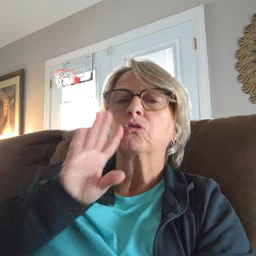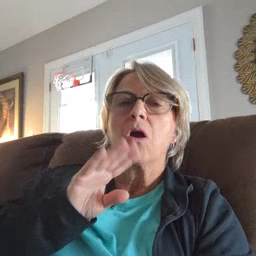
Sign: talk